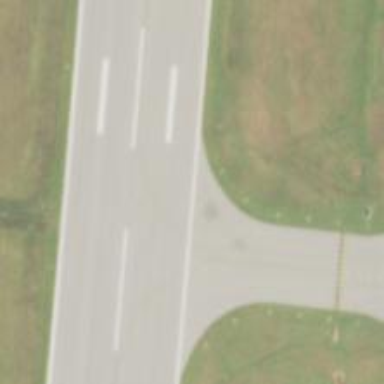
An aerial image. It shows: View of taxiway at the airport.